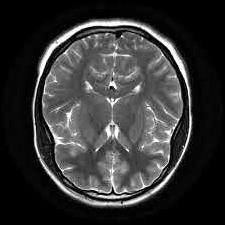
Label: notumor